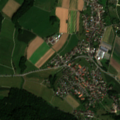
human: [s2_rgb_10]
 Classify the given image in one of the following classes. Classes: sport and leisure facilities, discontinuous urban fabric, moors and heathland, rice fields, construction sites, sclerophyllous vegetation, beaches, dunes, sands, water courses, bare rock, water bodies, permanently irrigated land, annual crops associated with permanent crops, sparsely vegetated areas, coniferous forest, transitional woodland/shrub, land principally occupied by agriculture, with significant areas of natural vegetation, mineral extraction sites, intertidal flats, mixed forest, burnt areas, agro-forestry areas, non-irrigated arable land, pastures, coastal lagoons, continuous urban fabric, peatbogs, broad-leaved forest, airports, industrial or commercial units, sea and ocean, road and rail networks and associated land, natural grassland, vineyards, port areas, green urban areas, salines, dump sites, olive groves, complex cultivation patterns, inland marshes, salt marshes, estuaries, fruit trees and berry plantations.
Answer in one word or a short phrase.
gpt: discontinuous urban fabric, non-irrigated arable land, mixed forest